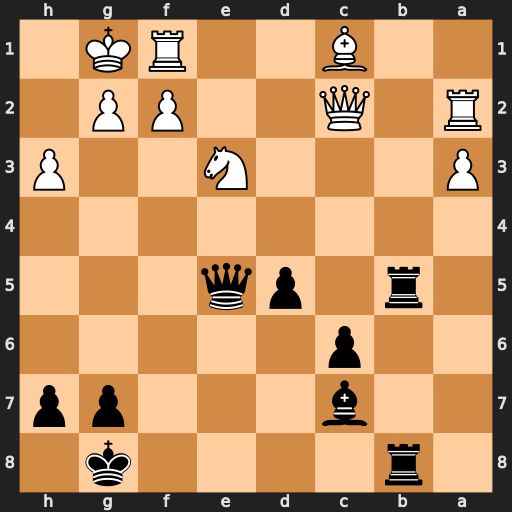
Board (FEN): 1r4k1/2b3pp/2p5/1r1pq3/8/P3N2P/R1Q2PP1/2B2RK1
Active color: b
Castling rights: -
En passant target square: -
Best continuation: Qh2#